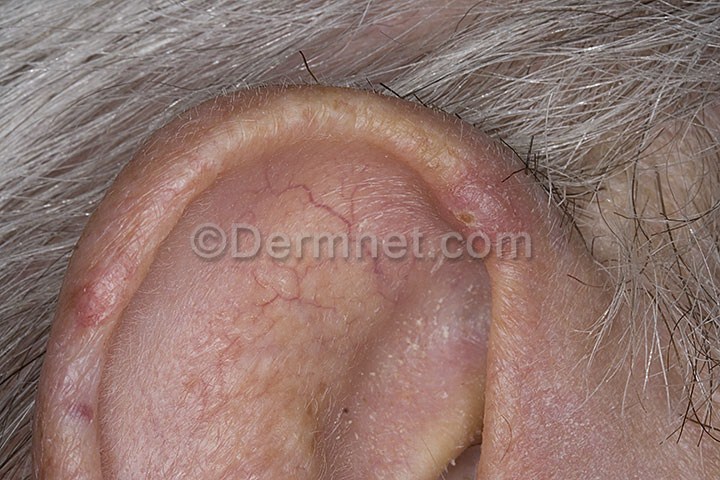
Disease: Seborrheic Keratoses and other Benign Tumors